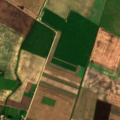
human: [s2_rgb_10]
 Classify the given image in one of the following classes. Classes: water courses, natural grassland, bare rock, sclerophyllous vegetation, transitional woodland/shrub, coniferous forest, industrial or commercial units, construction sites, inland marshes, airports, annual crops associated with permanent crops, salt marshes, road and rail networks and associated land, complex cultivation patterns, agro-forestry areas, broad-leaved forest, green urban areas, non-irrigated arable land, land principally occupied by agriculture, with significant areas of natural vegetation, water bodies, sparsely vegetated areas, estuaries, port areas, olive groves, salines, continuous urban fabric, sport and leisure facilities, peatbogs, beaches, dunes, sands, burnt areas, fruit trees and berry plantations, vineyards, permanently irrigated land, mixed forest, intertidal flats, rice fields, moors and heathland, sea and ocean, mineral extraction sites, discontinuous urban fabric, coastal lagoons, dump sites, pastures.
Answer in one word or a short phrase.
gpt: non-irrigated arable land, complex cultivation patterns